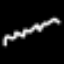
Label: squiggle